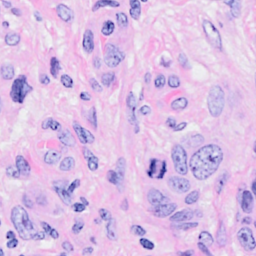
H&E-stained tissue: Breast